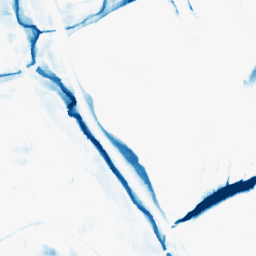
Category: morphological
Decomposition family: morphological_rect
Decomposition parameters: operation: closing
width: 20
height: 20
Upsampling method: bicubic_3x
Upsampling parameters: scale: 3
Upsampling scale: 3